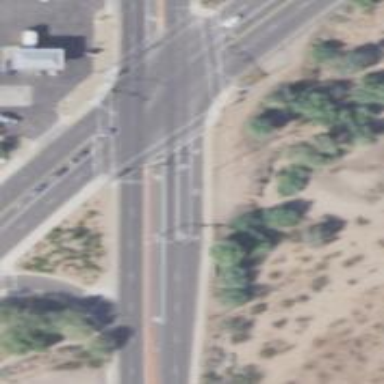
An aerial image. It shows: Solid stop line on the road.